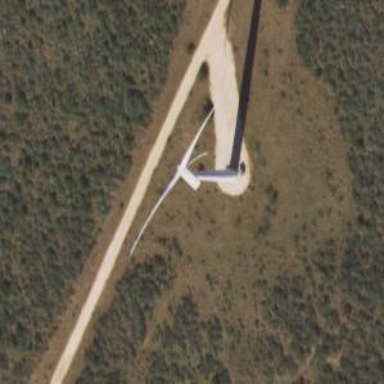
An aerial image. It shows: Wind generator in the form of horizontal axis wind turbine.